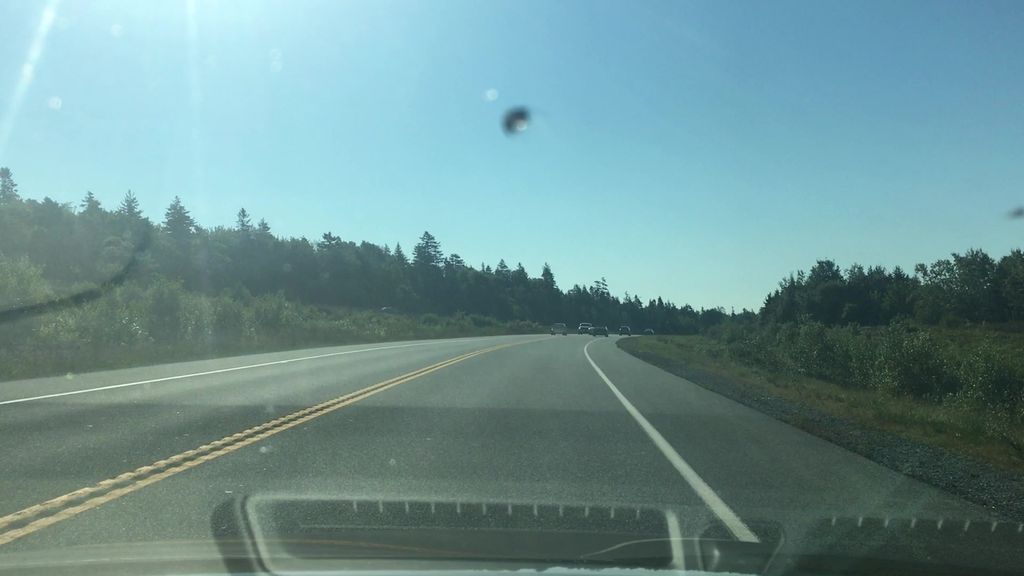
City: halifax